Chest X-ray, PA view. Patient: 20 years old, sex M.
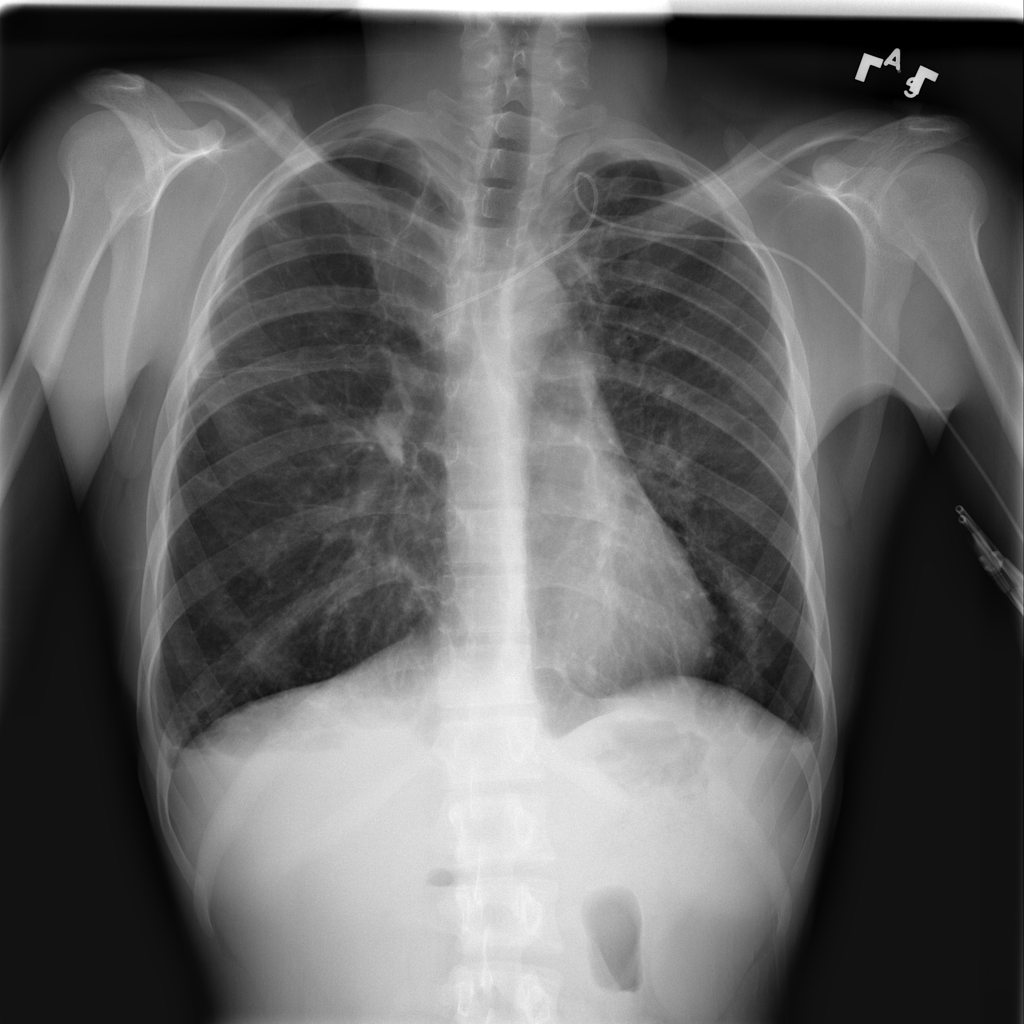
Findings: No Finding